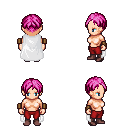
a pixel art fantasy rpg character, female body template, human, light skin, white cape, red pants, pink parted hairstyle, leather bracers, maroon shoes, four views (front, back, left, right), 2x2 character sprite sheet, small pixel art, hard edges, no anti-aliasing